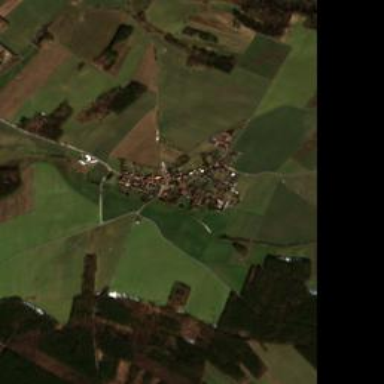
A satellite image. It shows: Village.